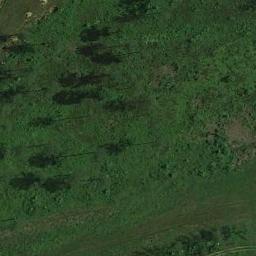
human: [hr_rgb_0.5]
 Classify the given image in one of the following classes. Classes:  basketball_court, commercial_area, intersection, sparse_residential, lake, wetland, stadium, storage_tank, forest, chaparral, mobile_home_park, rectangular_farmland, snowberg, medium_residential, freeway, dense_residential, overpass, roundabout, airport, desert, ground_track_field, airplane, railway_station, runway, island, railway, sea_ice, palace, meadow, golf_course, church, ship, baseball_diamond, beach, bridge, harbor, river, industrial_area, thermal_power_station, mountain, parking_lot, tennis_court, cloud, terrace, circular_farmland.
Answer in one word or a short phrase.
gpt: meadow